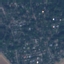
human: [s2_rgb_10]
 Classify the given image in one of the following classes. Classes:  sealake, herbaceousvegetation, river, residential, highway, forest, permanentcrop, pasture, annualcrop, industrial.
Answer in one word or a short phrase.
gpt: Residential